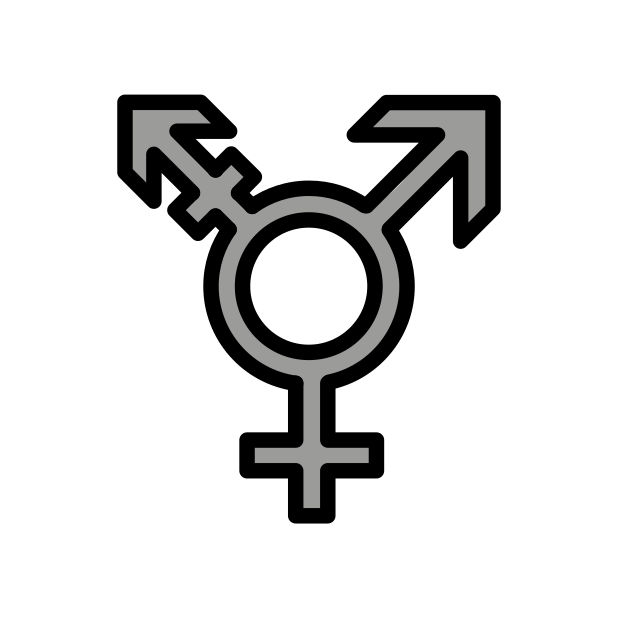
Emoji: ⚧
Name: male with stroke and male and female sign
Unicode: 0x26a7